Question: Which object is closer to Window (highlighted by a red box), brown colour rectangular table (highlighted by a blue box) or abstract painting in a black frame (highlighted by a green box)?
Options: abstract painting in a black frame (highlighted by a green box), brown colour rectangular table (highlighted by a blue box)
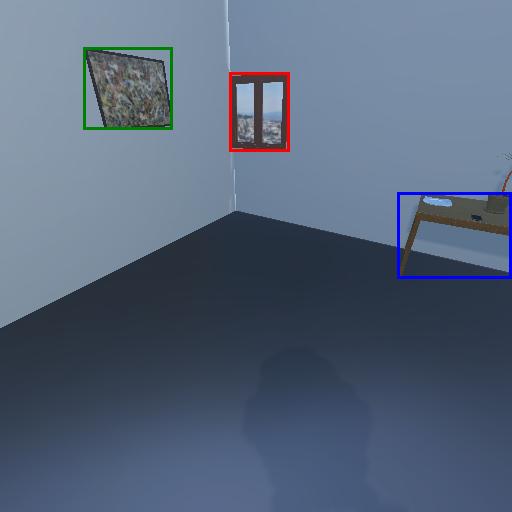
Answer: abstract painting in a black frame (highlighted by a green box)